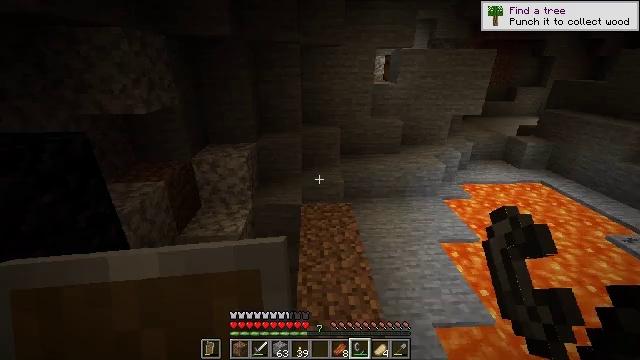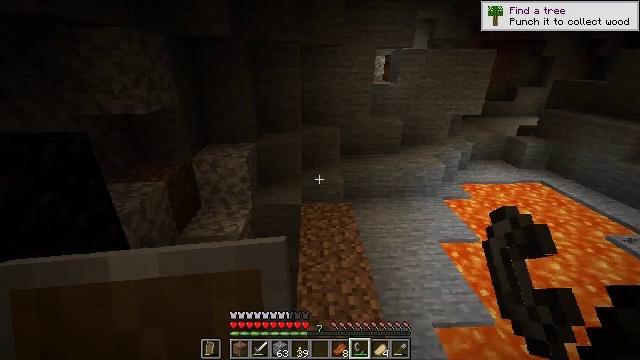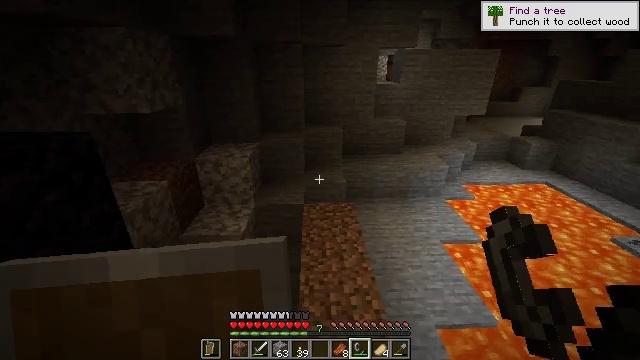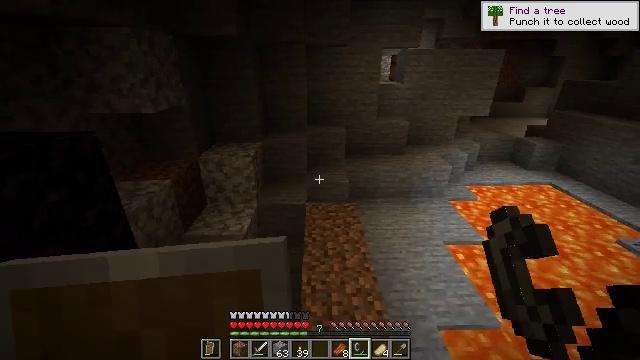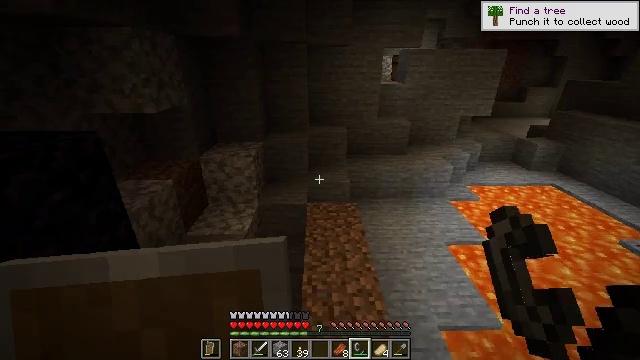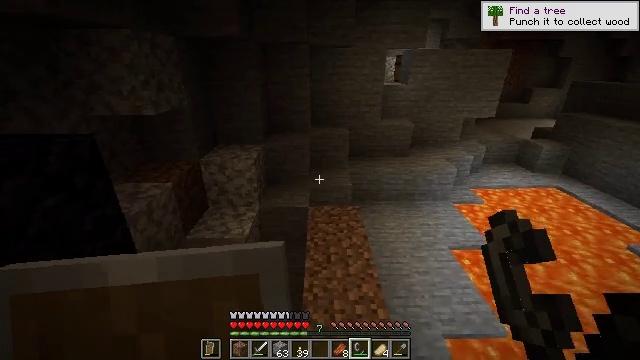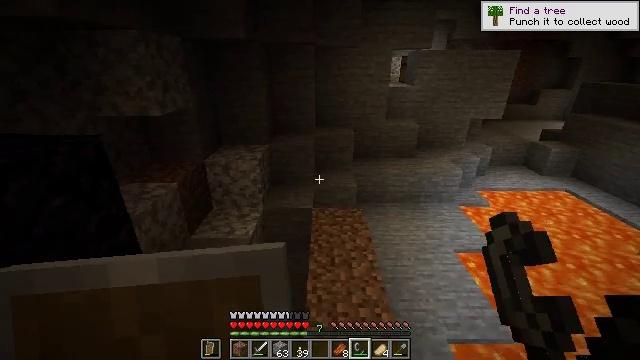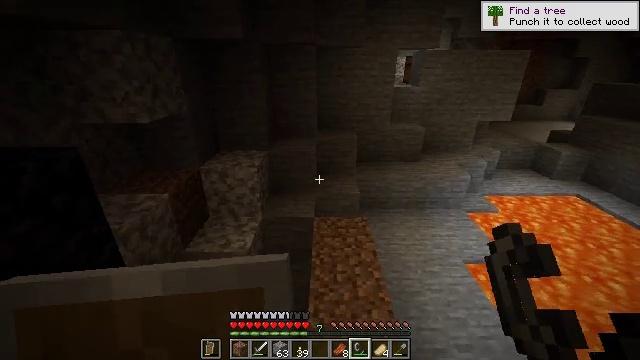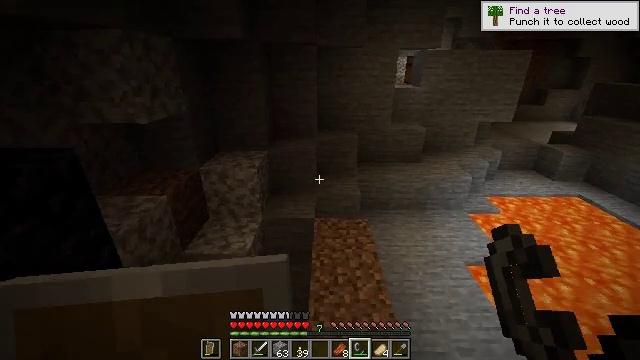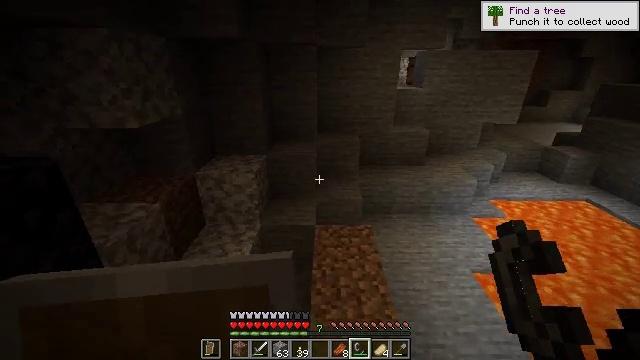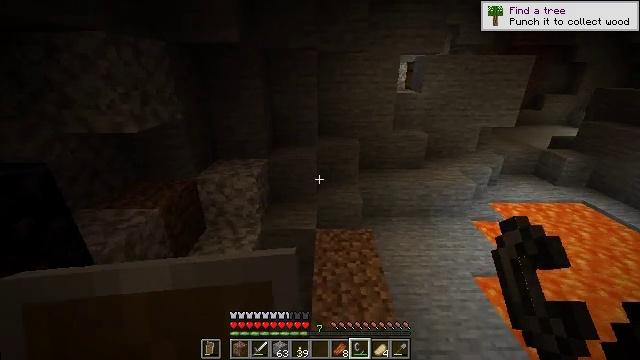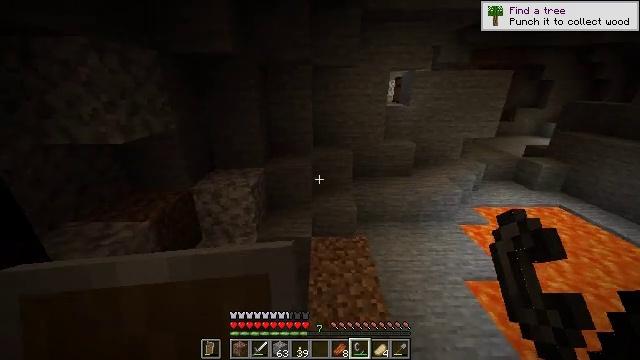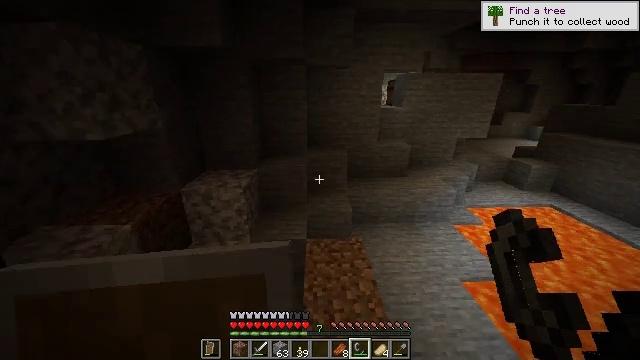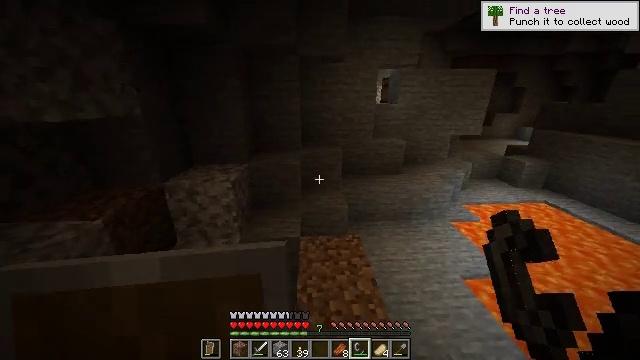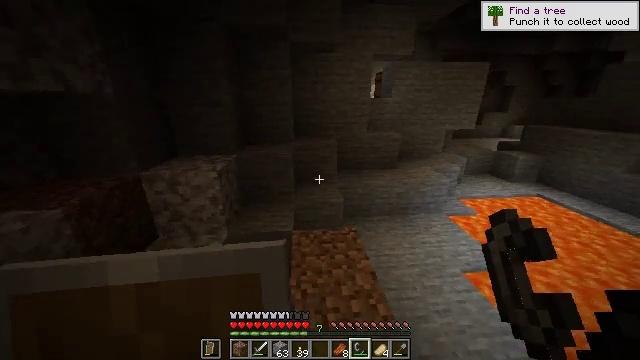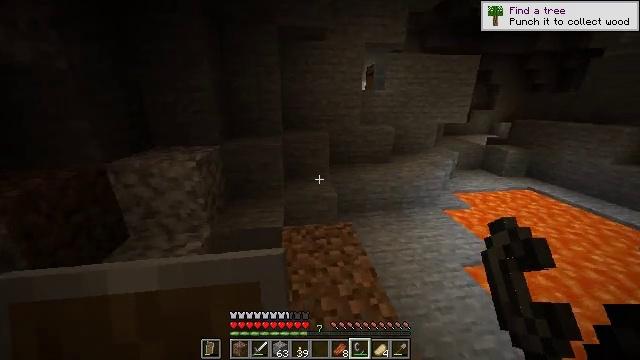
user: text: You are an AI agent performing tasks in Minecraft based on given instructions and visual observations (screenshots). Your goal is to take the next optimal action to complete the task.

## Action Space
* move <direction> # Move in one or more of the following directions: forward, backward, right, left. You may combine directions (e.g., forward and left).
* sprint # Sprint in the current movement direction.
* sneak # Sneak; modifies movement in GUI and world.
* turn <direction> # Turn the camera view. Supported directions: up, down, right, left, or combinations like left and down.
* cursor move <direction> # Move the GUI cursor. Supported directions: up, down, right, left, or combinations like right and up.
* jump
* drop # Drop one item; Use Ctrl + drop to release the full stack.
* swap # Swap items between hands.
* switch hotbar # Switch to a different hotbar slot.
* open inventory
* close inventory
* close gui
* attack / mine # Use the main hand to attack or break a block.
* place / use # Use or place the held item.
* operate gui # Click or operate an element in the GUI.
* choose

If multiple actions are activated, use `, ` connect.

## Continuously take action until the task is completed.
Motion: motion action
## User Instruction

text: Create a golden helmet in the crafting table.
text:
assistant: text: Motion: close inventory
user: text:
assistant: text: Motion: close inventory
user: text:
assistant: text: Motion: no_op
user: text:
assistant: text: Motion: no_op
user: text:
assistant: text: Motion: move forward
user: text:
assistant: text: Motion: move forward, turn left
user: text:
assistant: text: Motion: move forward
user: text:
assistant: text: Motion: no_op
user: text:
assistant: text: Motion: move forward
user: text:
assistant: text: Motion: move forward
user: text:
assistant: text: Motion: move forward, turn right and up
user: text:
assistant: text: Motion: move forward, turn right
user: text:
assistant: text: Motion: move forward, turn right
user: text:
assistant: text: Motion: move forward, turn right
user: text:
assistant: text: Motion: move forward, turn right
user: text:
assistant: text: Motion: move forward, turn right
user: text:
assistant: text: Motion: move forward, turn right
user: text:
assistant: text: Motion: move forward, turn right
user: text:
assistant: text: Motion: move forward, turn right
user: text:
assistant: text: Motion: move forward, turn right
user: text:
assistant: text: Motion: move forward, turn right
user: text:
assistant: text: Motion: move forward, turn right
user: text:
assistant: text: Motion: move forward, turn right
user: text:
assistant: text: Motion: move forward, turn right
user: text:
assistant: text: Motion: move forward
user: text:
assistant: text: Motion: move forward
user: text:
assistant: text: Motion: move forward
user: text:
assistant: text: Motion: move forward, turn left
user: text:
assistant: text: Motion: move forward
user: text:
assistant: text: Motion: move forward